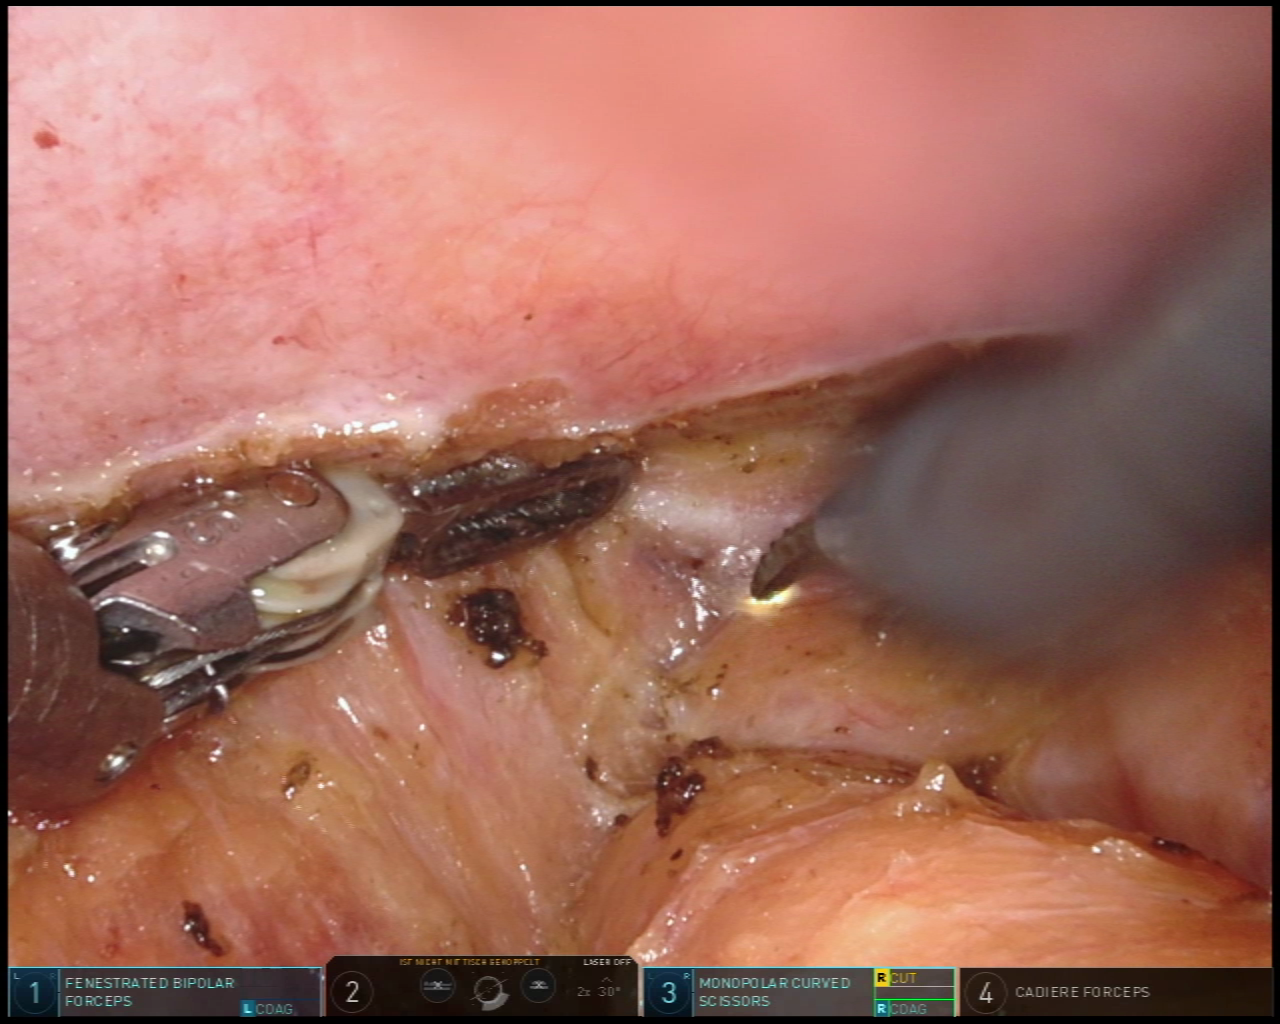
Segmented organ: vesicular_glands
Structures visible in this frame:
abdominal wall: no
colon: no
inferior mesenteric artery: no
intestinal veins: no
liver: no
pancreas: no
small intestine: no
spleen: no
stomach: no
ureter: no
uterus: no
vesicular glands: yes